Question: The wxPython ToolBar look and feel does not match that of the current operating system - it has a gradient similar to the Windows Vista / 7 menubar I.E. a silver gradient.
Is there any way to change this so that it blends in with the operating systems look and feel?
Note: There is a style flag that can be set when creating the ToolBar and one of those flags is wx.TB_FLAT but this seems to have no affect on the way the ToolBar is rendered.
I am running my wxPython program on Windows 7.
Edit: Below is a screen shot of what I am seeing.

Edit: It seems the toolbar is drawn in accordance with the current theme as changing to the Windows Classic theme renders a flat toolbar which matches the window background.
The code below shows what I have tried so far. I have created a method called OnPaint which is bound to the toolbars paint event. This has no effect and the toolbar is drawn as in the image above.
I know that the code in OnPaint works as the rectangle is rendered if i bind this method to the windows paint event instead of the toolbars.
'''
import wx
ID_STAT = 1
ID_TOOL = 2
class CheckMenuItem(wx.Frame):
def __init__(self, parent, id, title):
wx.Frame.__init__(self, parent, id, title, size=(350, 250))
menubar = wx.MenuBar()
file = wx.Menu()
view = wx.Menu()
self.shst = view.Append(ID_STAT, 'Show statubar', 'Show Statusbar', kind=wx.ITEM_CHECK)
self.shtl = view.Append(ID_TOOL, 'Show toolbar', 'Show Toolbar', kind=wx.ITEM_CHECK)
view.Check(ID_STAT, True)
view.Check(ID_TOOL, True)
self.Bind(wx.EVT_MENU, self.ToggleStatusBar, id=ID_STAT)
self.Bind(wx.EVT_MENU, self.ToggleToolBar, id=ID_TOOL)
menubar.Append(file, '&File')
menubar.Append(view, '&View')
self.SetMenuBar(menubar)
self.toolbar = self.CreateToolBar()
self.toolbar.Realize()
self.statusbar = self.CreateStatusBar()
self.Bind(wx.EVT_PAINT, self.OnPaint, self.toolbar)
self.Centre()
self.Show(True)
def OnPaint(self, e):
dc = wx.PaintDC(self)
dc.SetBrush(wx.Brush('#c56c00'))
dc.DrawRectangle(10, 15, 90, 60)
def ToggleStatusBar(self, event):
if self.shst.IsChecked():
self.statusbar.Show()
else:
self.statusbar.Hide()
def ToggleToolBar(self, event):
if self.shtl.IsChecked():
self.toolbar.Show()
else:
self.toolbar.Hide()
app = wx.App()
CheckMenuItem(None, -1, 'Toolbar Test')
app.MainLoop()
'''
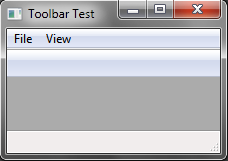
Answer: It seems the solution to my problem is actually quite simple. Instead of trying to apply some custom paint logic all that was required was a call to the toolbars method.
The system look and feel can be maintained by using the colours from the class.
'''
self.toolbar.SetBackgroundColour(wx.SystemSettings.GetColour(wx.SYS_COLOUR_MENUBAR))
'''